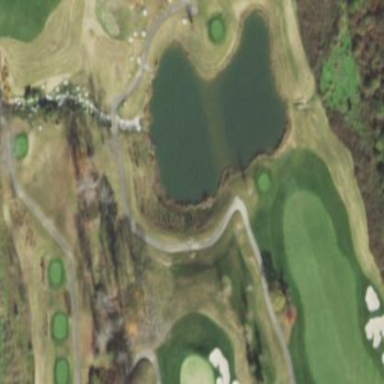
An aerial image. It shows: Water hazard in golf course. The hazard is natural water feature.